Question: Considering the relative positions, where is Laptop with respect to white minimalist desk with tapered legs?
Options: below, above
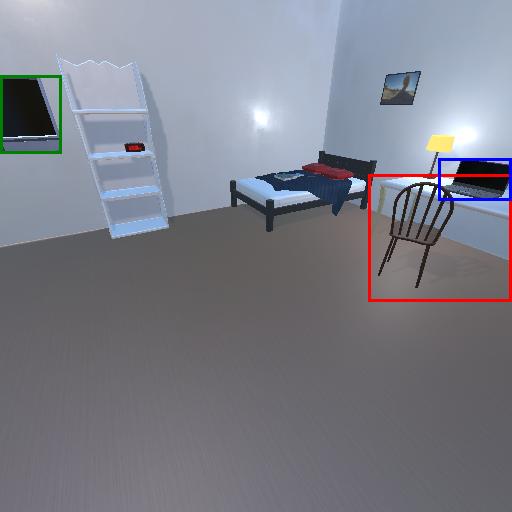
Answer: below